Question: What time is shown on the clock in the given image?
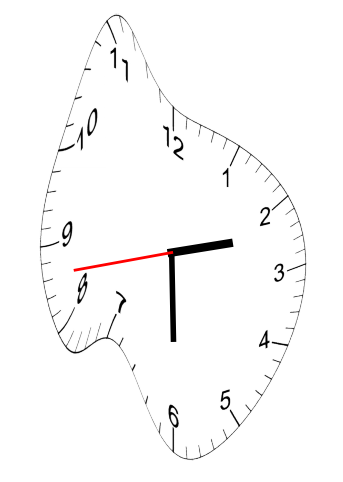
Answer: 02:29:43